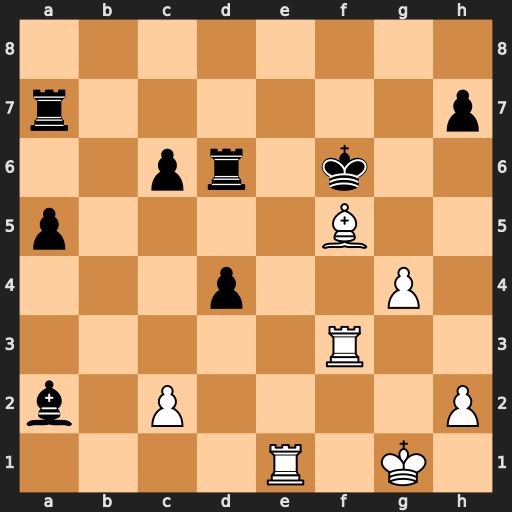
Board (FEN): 8/r6p/2pr1k2/p4B2/3p2P1/5R2/b1P4P/4R1K1
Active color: w
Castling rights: -
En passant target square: -
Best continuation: Be6+ Kg7 Bxa2